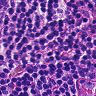
Metastatic tissue present: no